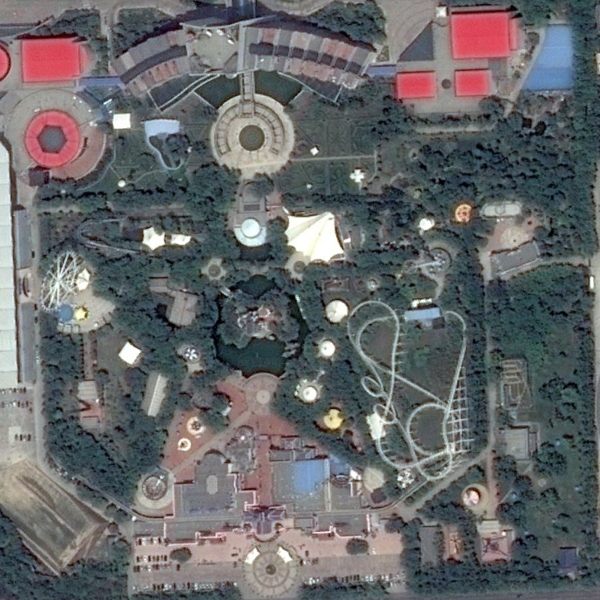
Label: Park